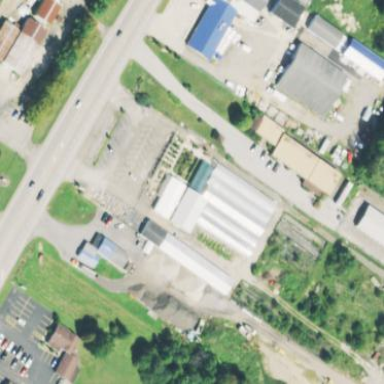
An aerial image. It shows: Garden centre housed in building.